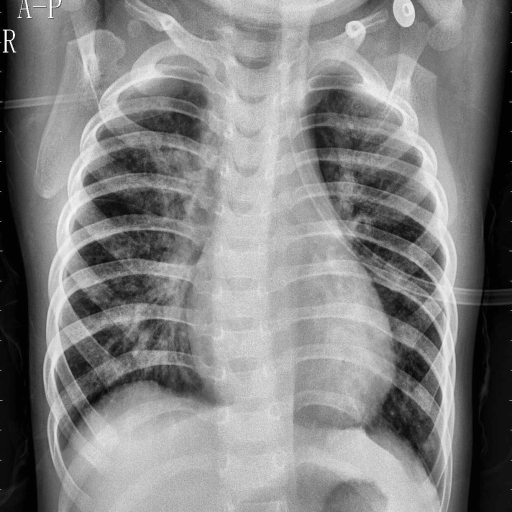
Finding: PNEUMONIA